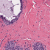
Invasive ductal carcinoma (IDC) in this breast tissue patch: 0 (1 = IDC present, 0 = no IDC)